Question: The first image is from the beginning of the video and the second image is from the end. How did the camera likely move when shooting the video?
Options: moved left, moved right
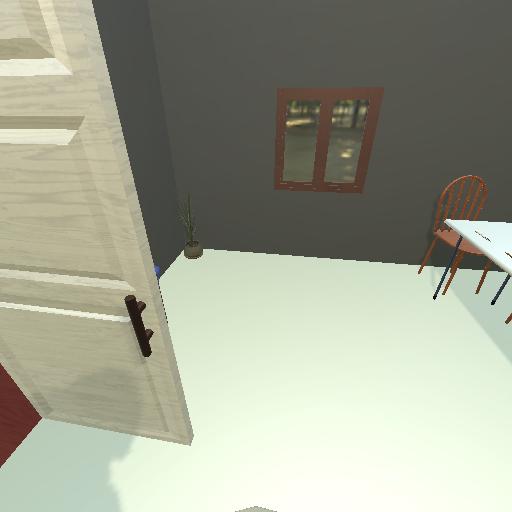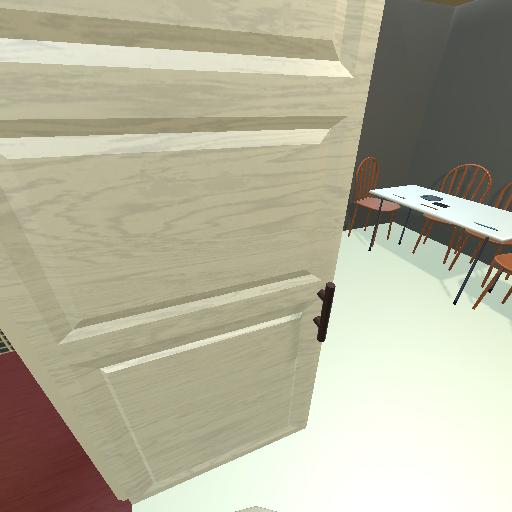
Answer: moved left